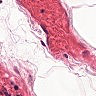
Metastatic tissue present: no